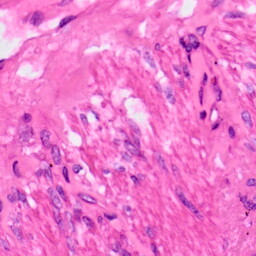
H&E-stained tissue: Lung